Field crop: maize
Growth stage: 2
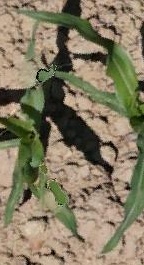
Species: maize